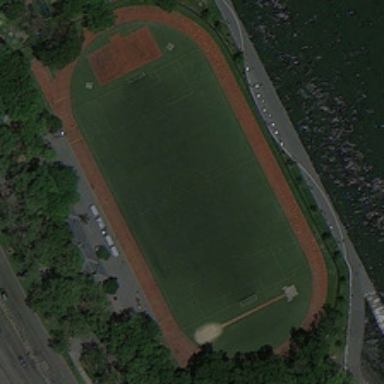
Many green trees are around a playground near a river .